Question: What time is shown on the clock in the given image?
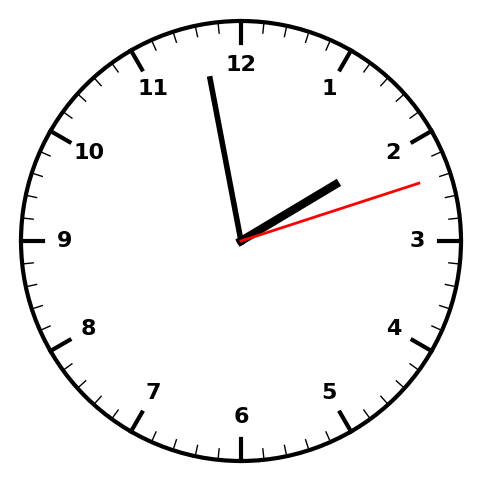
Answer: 01:58:12